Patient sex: F
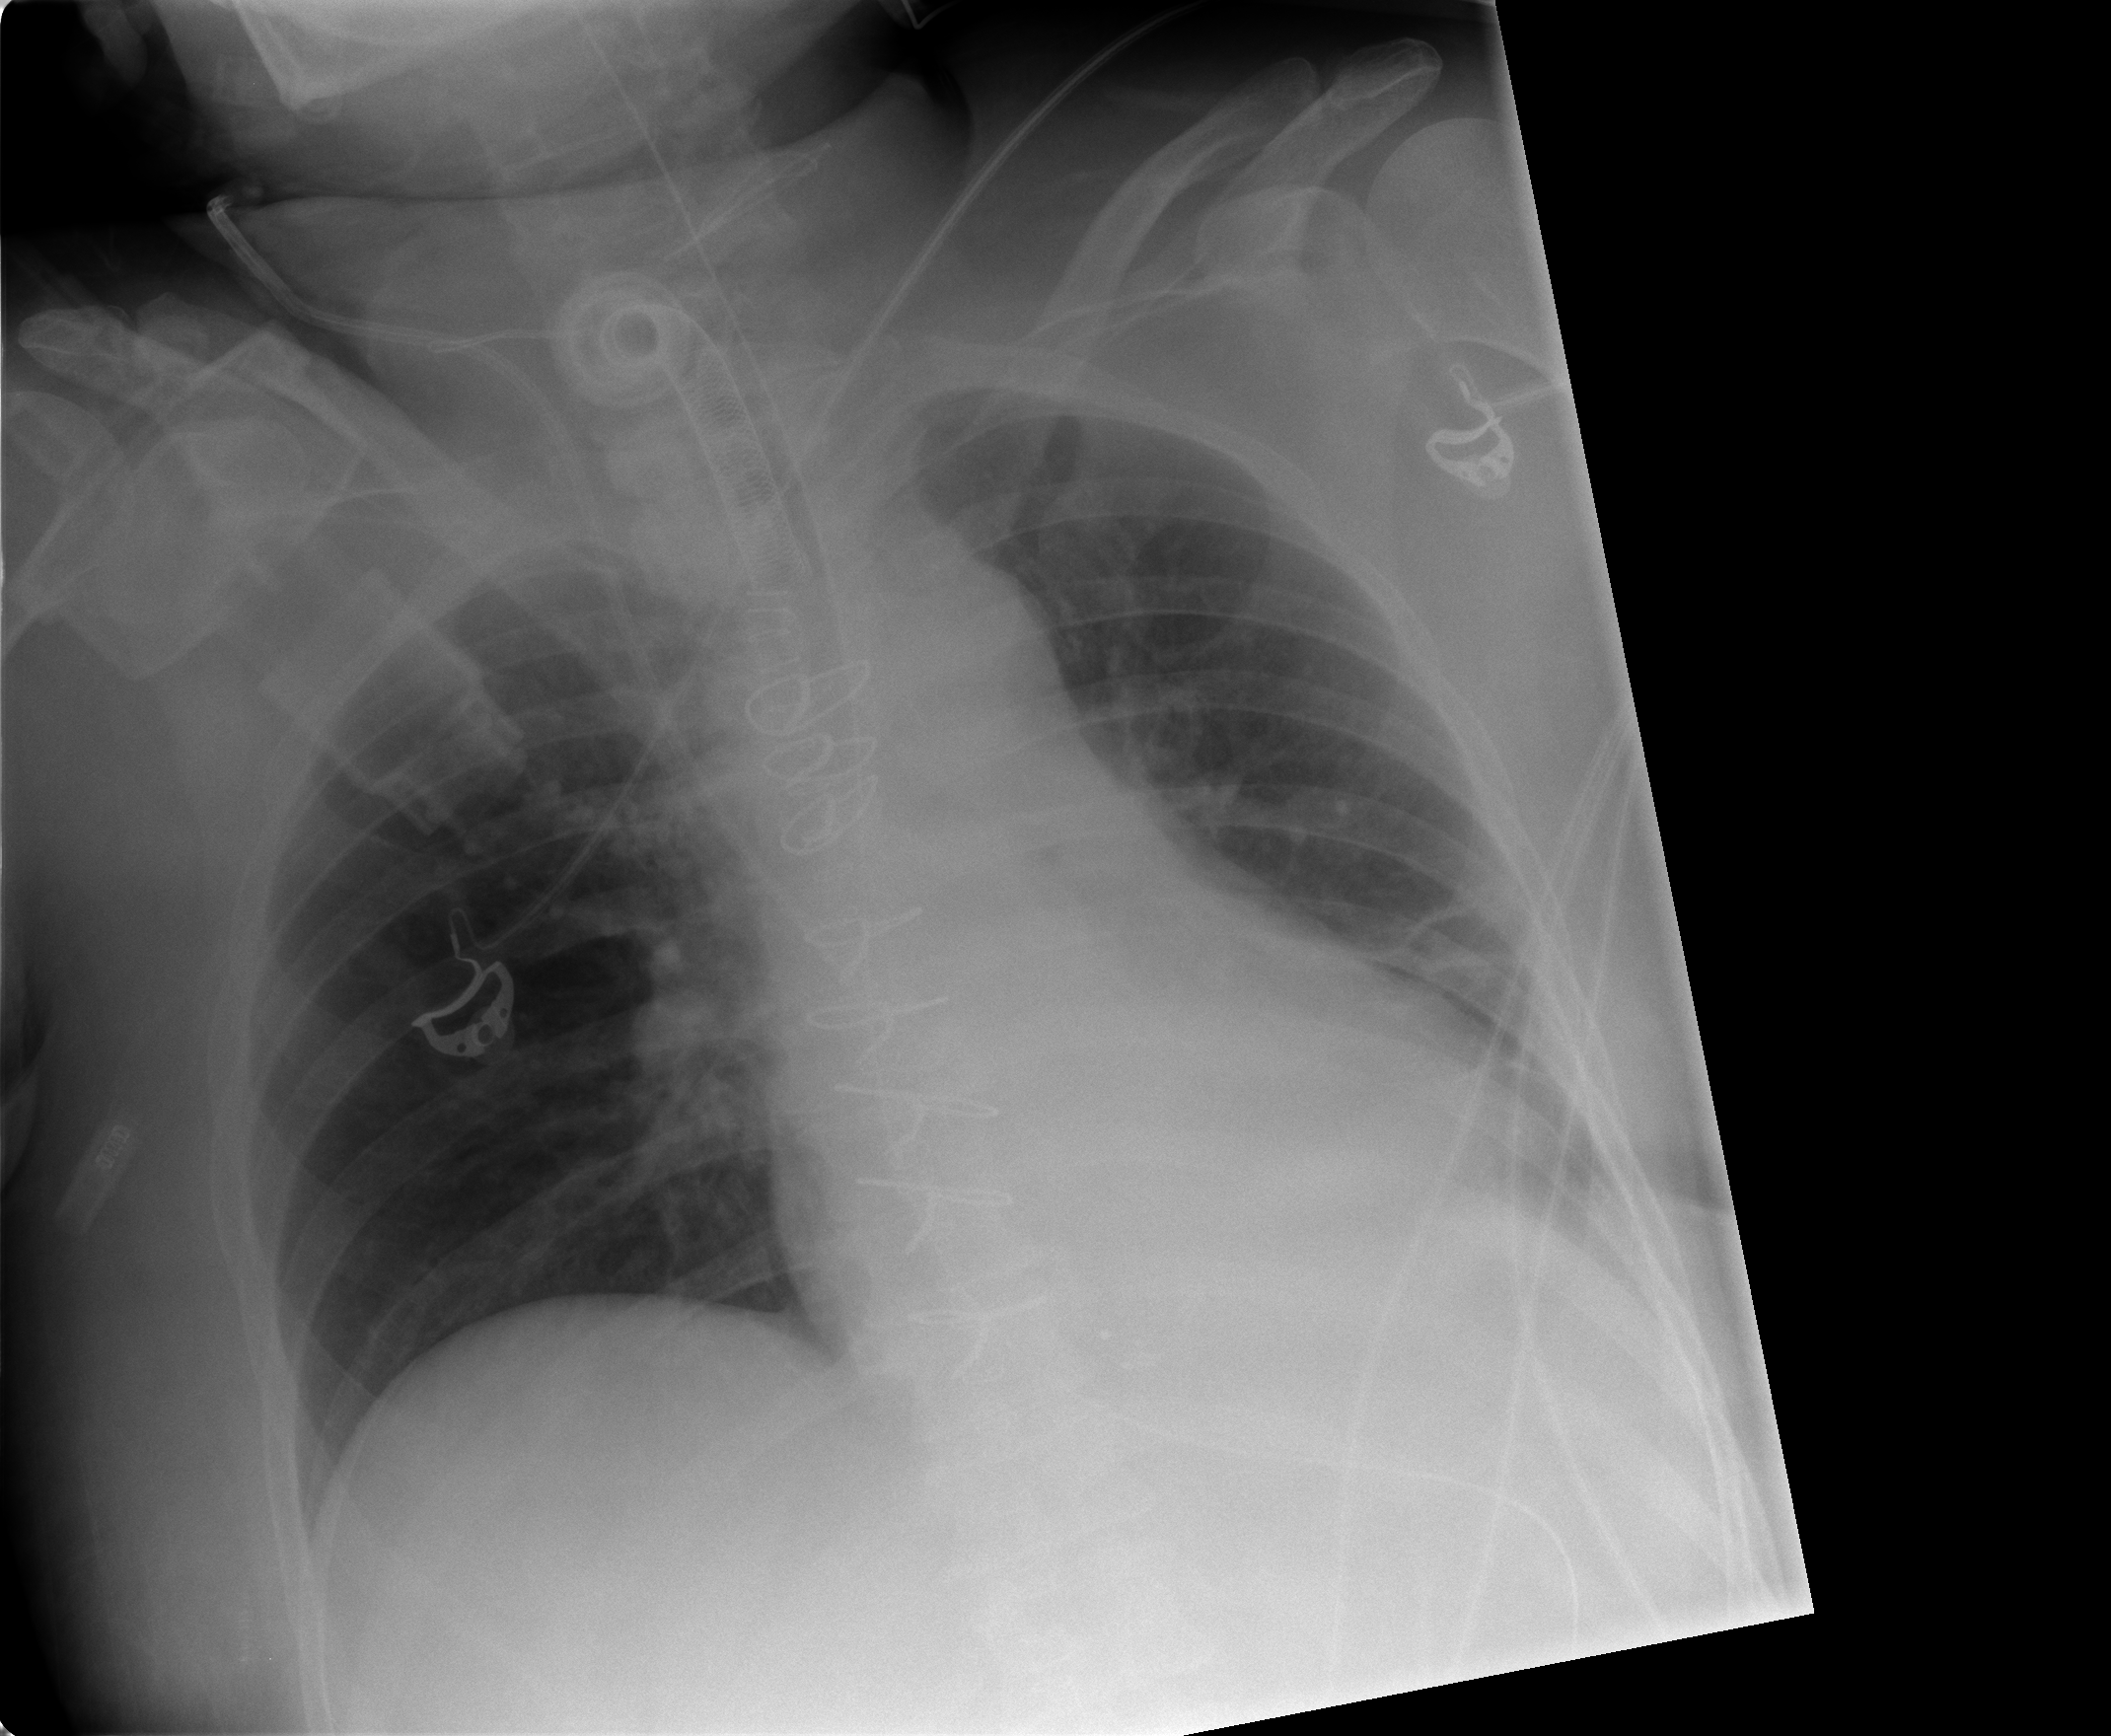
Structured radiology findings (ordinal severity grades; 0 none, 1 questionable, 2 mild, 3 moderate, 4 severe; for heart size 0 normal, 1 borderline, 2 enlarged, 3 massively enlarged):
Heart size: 2
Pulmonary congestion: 0
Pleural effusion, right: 0
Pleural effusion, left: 0
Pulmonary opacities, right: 0
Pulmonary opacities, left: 0
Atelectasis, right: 0
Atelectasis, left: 2